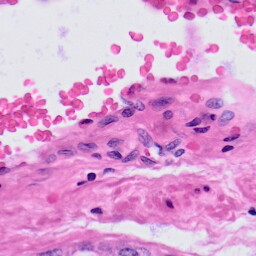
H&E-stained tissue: Prostate